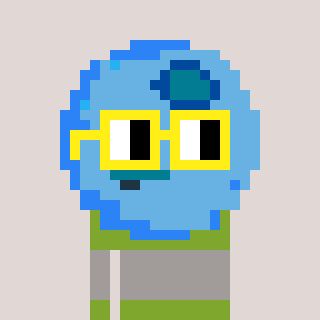
a pixel art character with square yellow glasses, a blueberry-shaped head and a slimegreen-colored body on a warm background